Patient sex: F
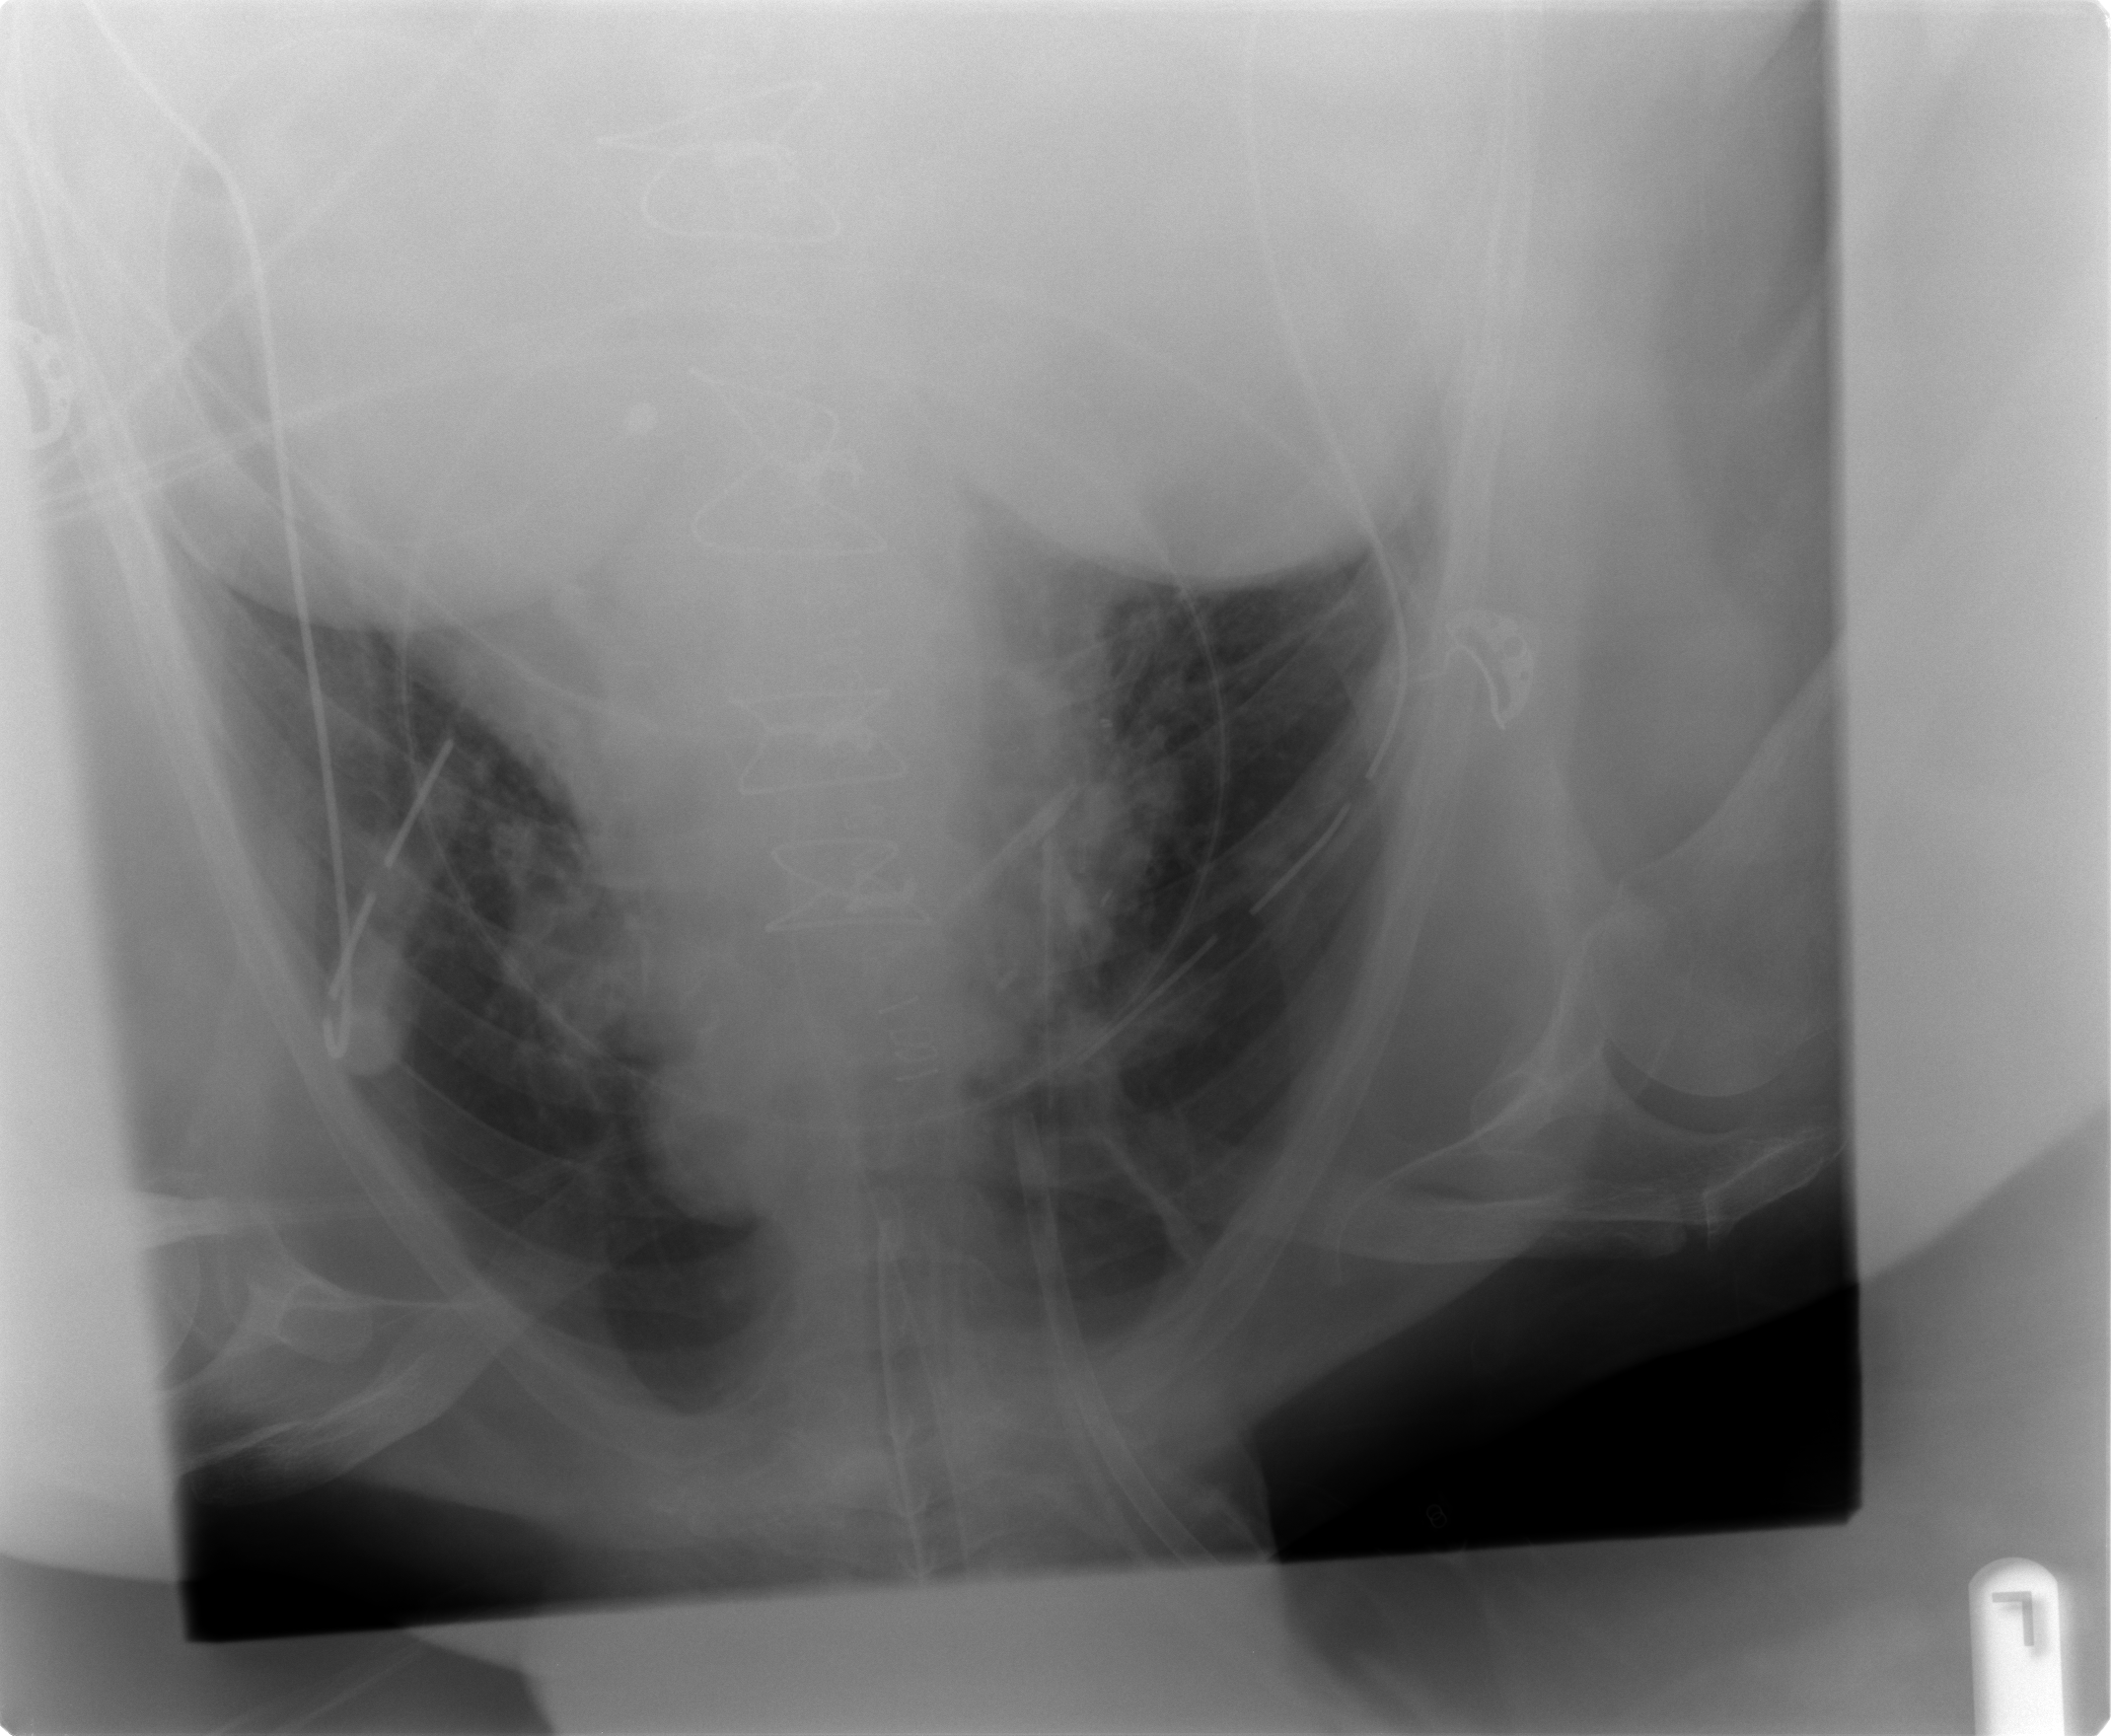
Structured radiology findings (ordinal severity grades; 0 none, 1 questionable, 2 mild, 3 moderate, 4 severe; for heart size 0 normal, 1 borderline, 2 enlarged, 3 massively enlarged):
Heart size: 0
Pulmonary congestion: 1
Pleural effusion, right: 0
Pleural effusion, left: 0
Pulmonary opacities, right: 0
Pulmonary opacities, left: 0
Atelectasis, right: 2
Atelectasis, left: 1